Aerial crown-view tile of a tropical tree (Barro Colorado Island, Panama), acquired 20250124:
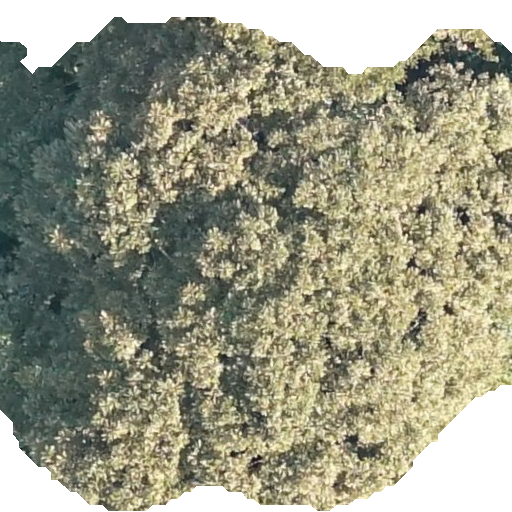
Species: Dipteryx oleifera
GBIF accepted scientific name: Dipteryx oleifera
Crown area: 364.239 m²